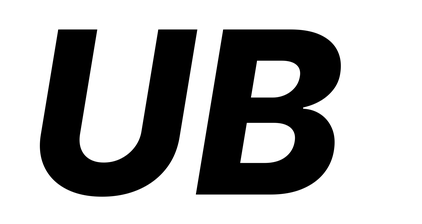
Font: Inter-Italic_ExtraBold_Italic